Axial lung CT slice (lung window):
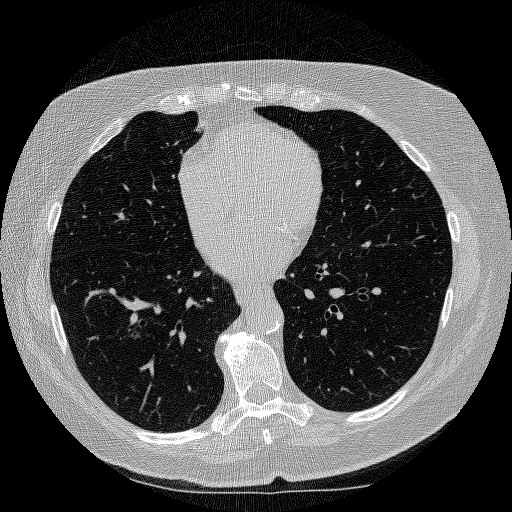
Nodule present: no